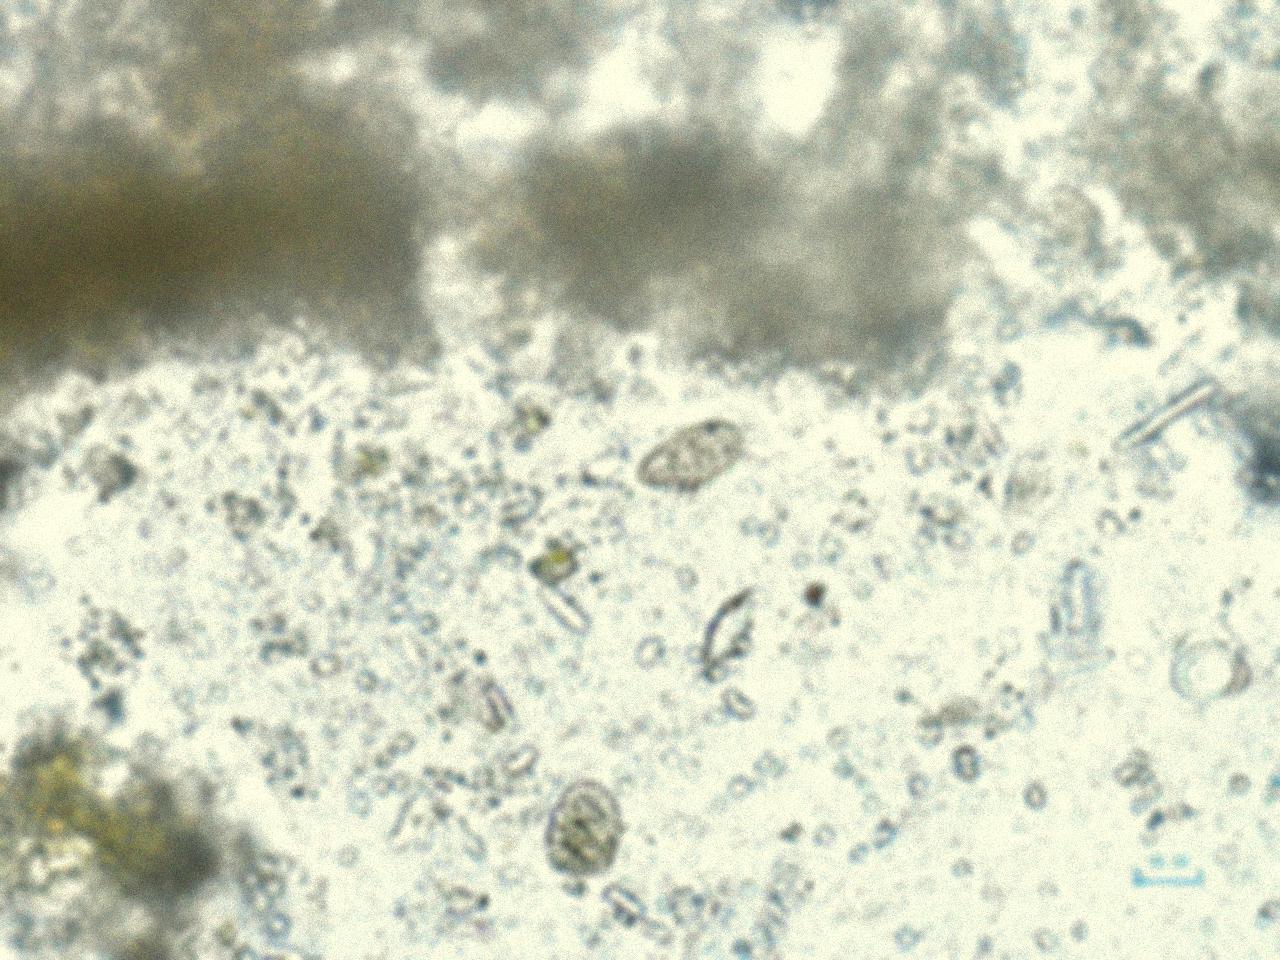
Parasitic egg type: Opisthorchis viverrine